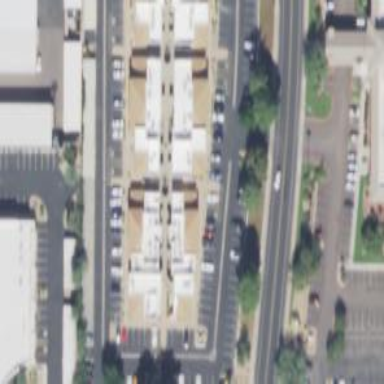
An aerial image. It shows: Healthcare clinic.